Question: What is the measurement shown in the image?
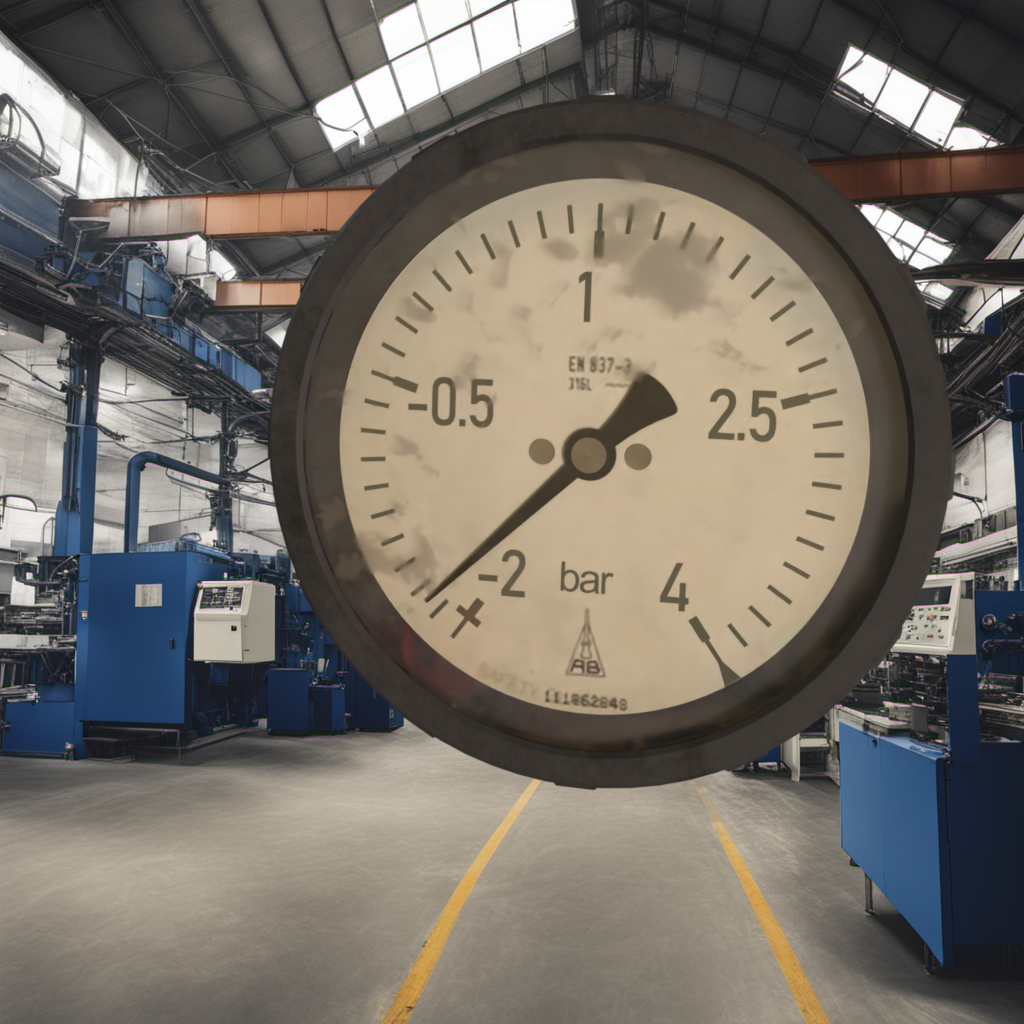
Answer: The result is -1.82
Question: What is the reading range of this measurement?
Answer: The range is from -2 to 4
Question: What is the minimum and maximum value of the measurement shown in the image?
Answer: The minimum value is -2 and the maximum value is 4